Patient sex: M
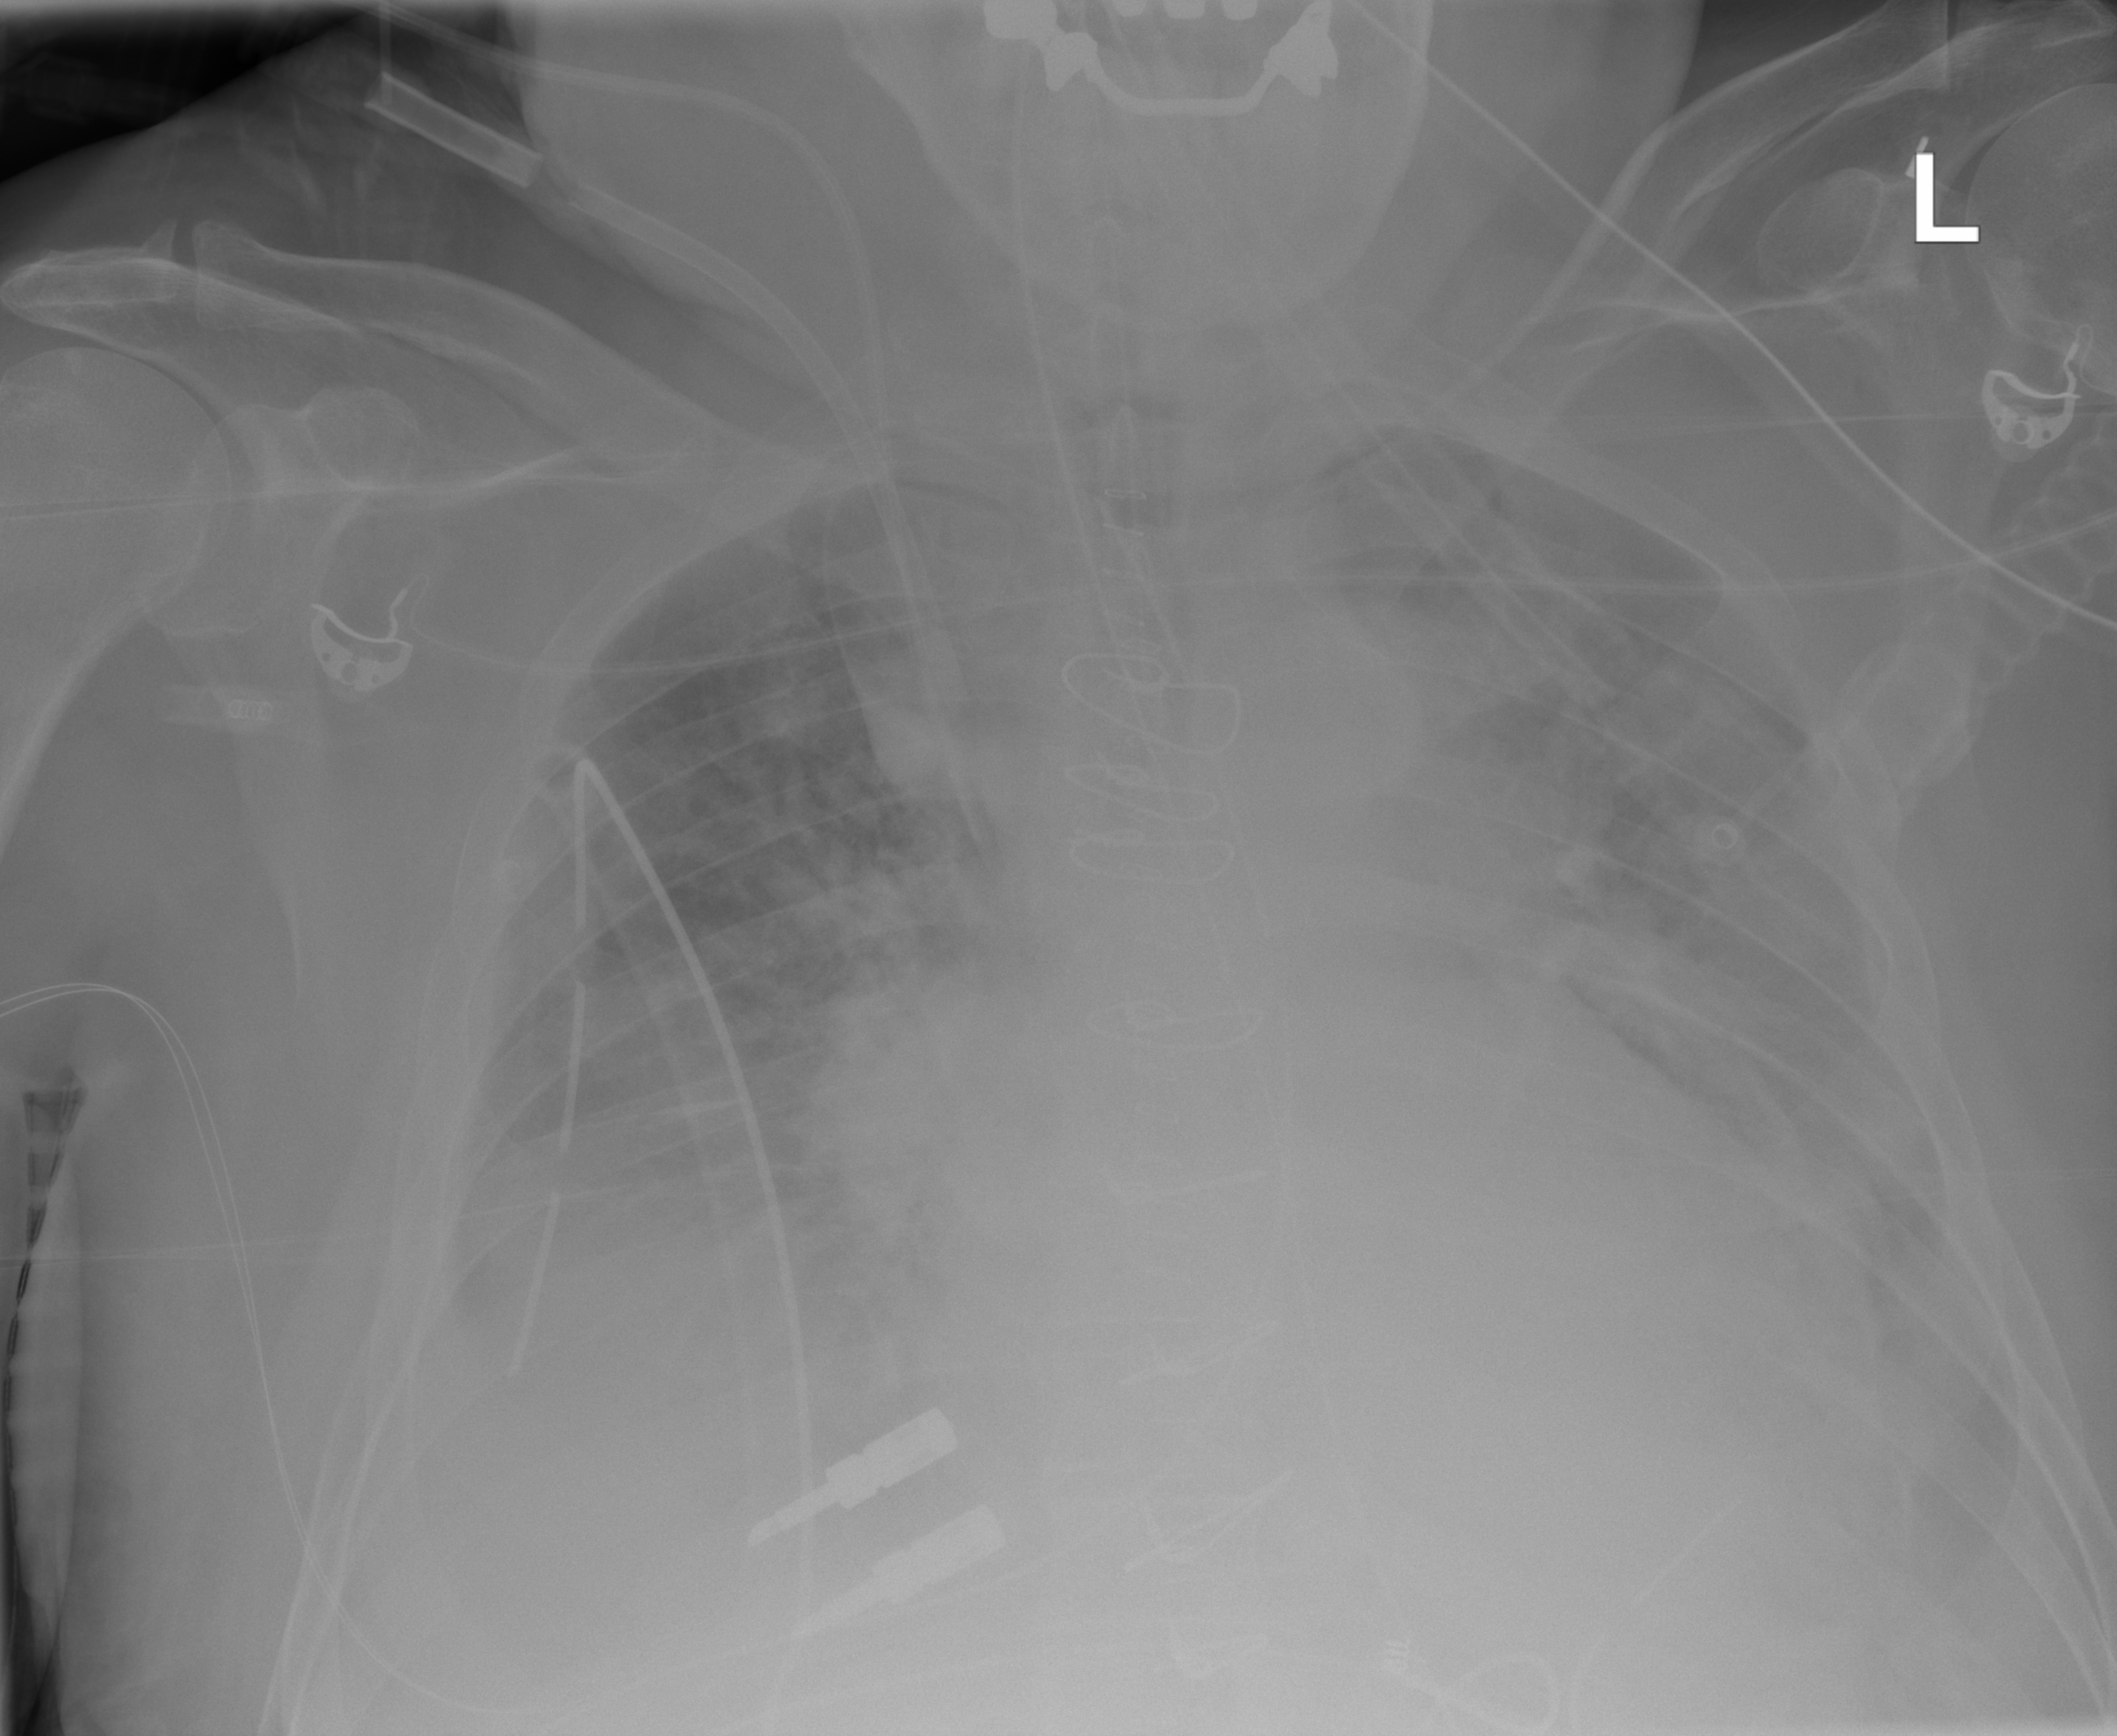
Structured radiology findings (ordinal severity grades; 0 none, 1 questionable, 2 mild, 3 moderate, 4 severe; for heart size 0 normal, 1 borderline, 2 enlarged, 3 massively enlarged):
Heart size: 2
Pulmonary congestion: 3
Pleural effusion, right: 2
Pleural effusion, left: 2
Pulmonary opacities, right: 2
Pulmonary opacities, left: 2
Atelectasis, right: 2
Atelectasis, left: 3